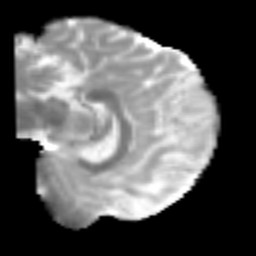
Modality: MD
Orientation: sagittal
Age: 21
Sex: male
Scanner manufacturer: siemens
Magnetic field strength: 3 T
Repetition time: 2.3 s
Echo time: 0.085 s